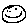
Label: smiley face